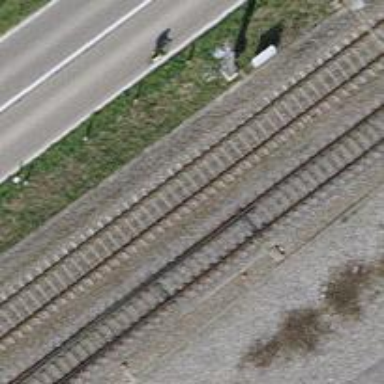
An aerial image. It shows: Railway switch.